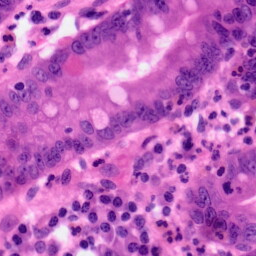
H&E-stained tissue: Pancreatic